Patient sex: F
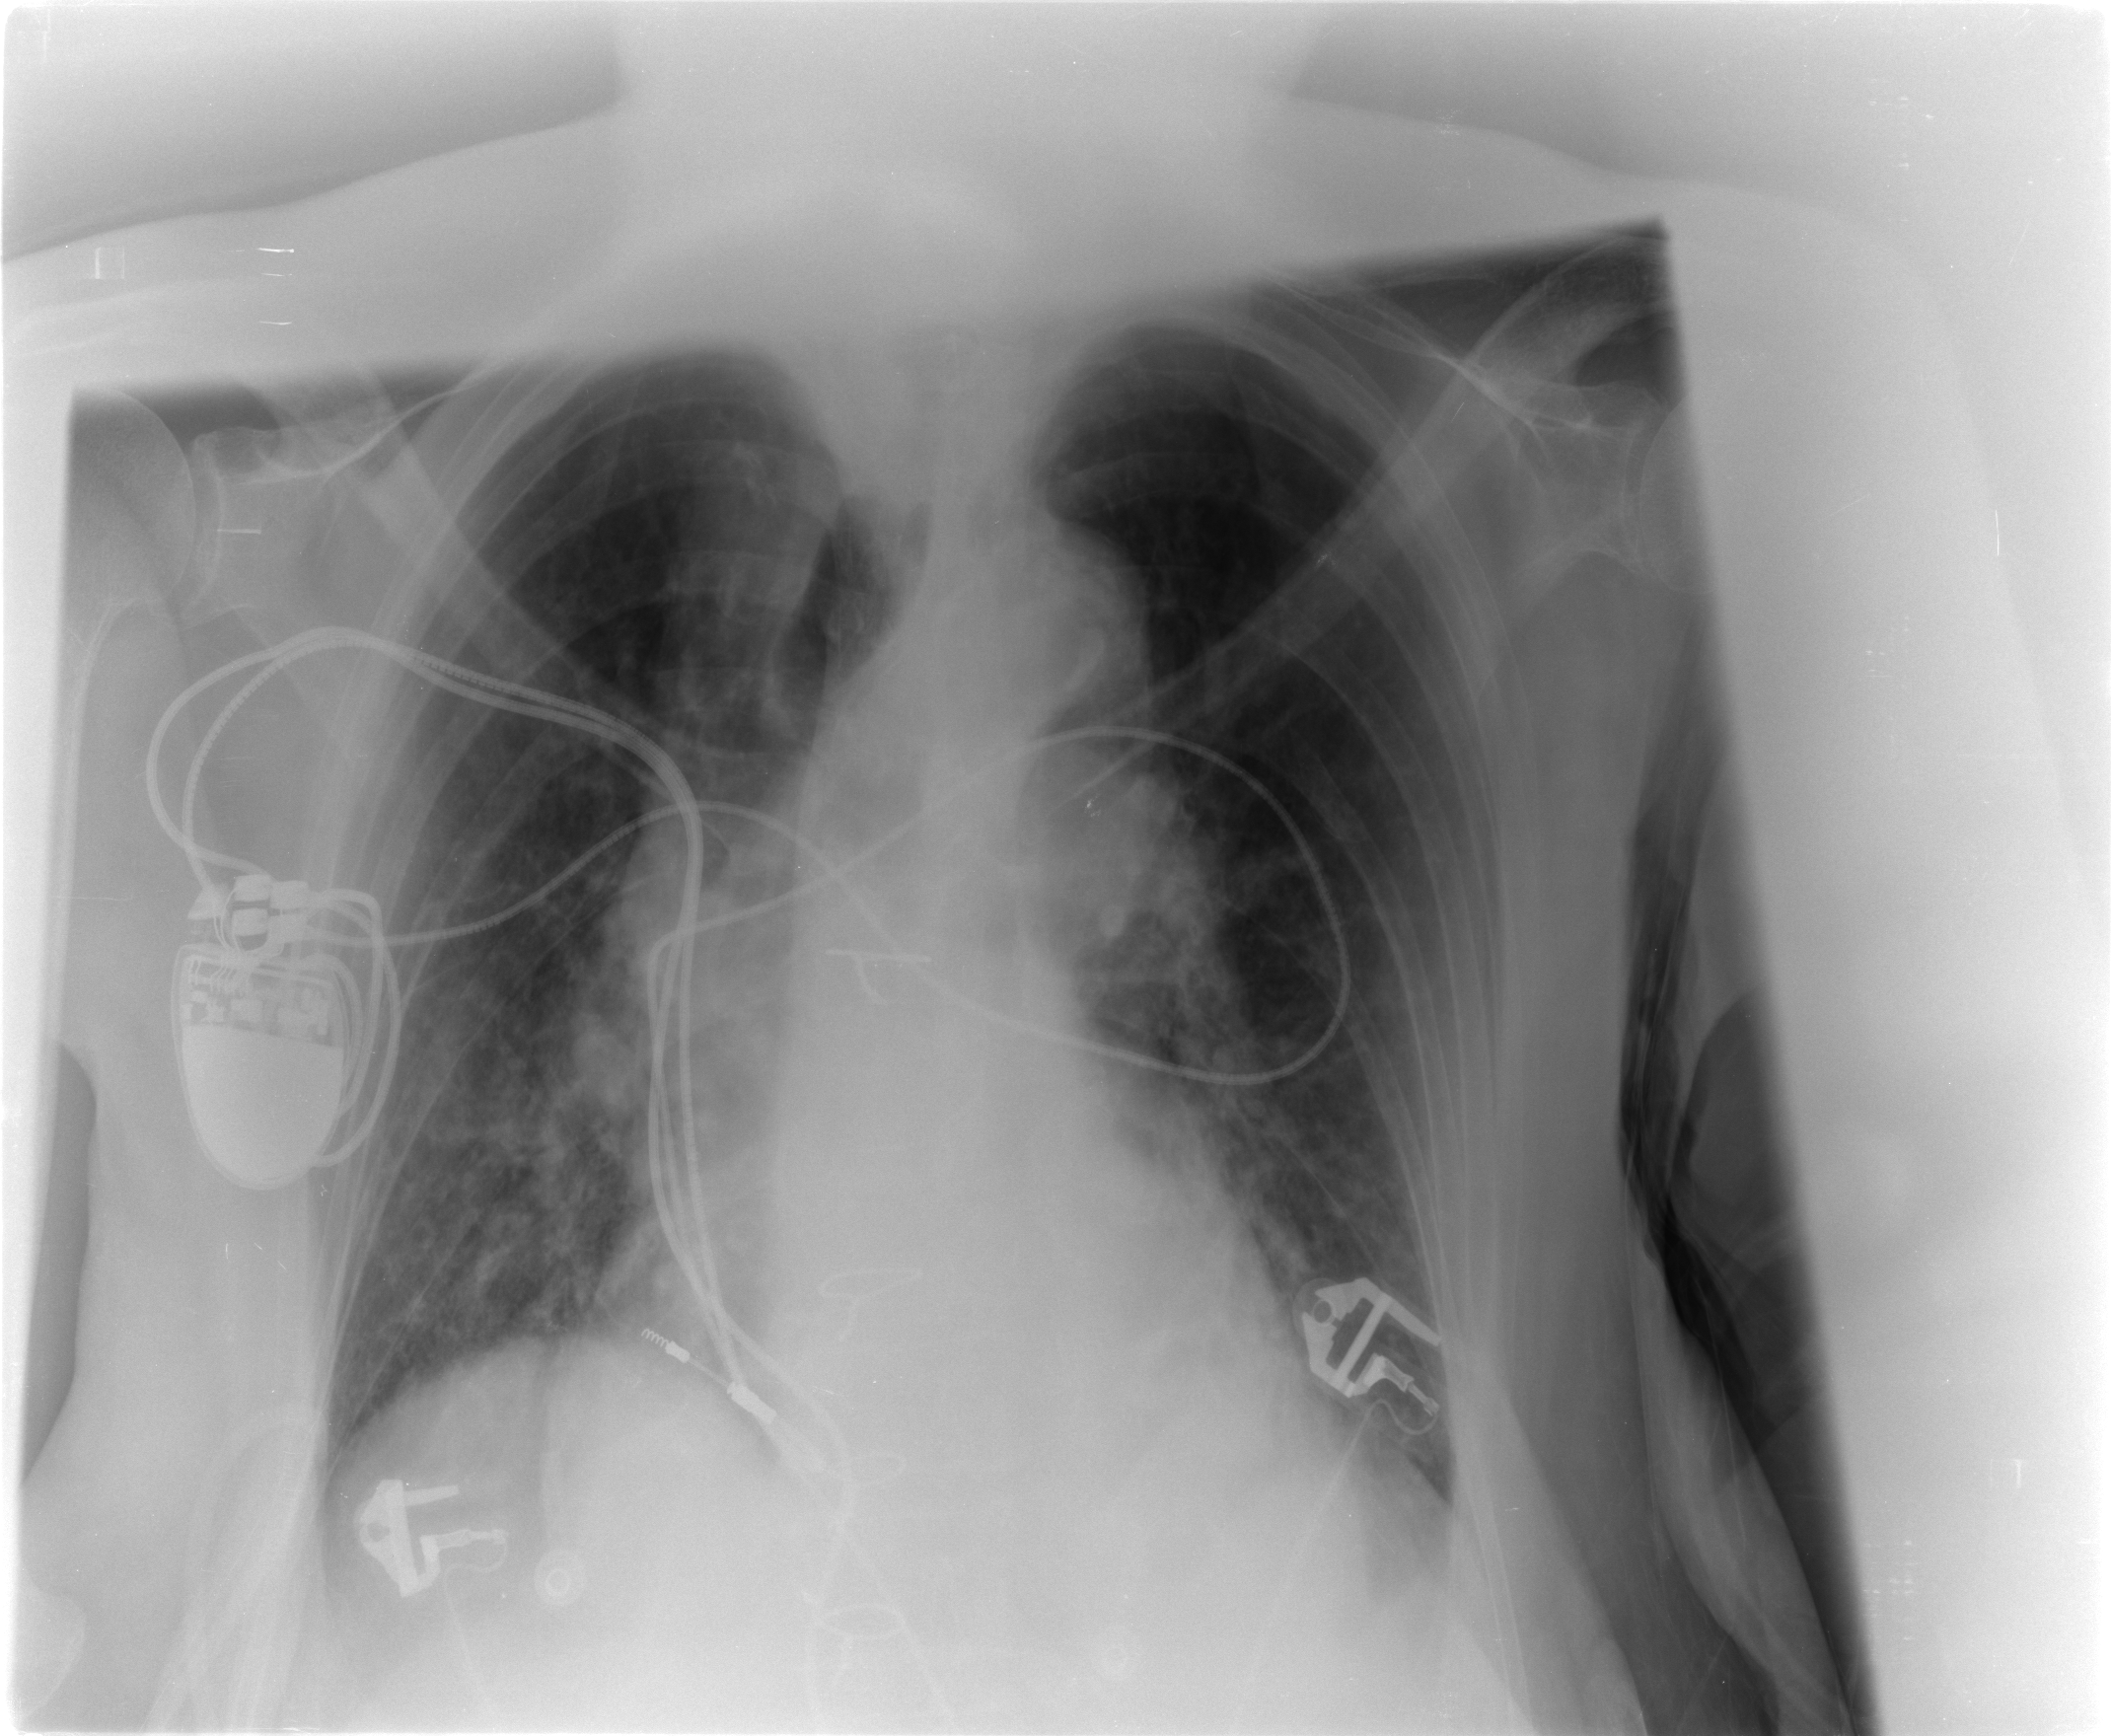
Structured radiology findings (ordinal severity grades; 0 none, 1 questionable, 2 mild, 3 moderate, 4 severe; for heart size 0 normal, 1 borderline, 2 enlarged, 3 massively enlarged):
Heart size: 0
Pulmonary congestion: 2
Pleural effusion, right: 0
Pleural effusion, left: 0
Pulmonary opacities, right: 2
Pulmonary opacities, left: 0
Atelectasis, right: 2
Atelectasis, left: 2